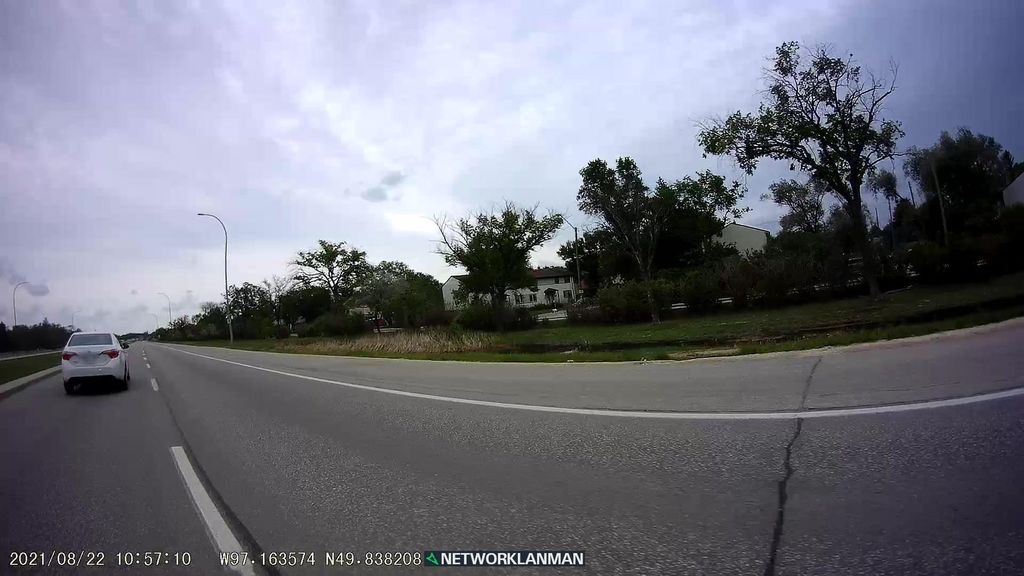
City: winnipeg